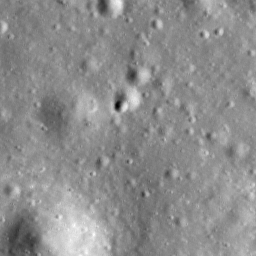
Host type: hard_negative
Lunar coordinates: latitude -3.548, longitude -111.543